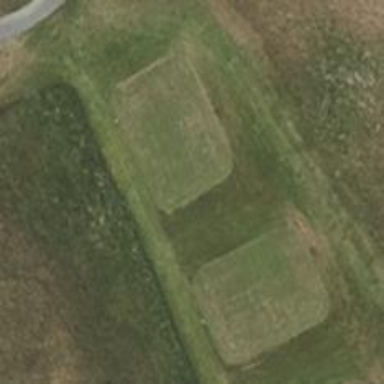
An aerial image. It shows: Golf tee.